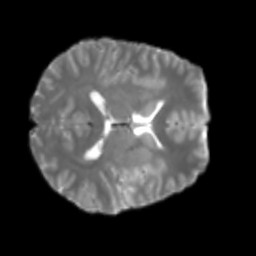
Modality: T2w
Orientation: axial
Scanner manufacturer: siemens
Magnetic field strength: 3 T
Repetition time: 4 s
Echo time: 0.0594 s